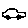
Label: car